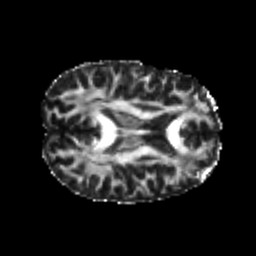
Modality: FA
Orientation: axial
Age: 21
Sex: male
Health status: healthy
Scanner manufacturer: philips
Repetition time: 7.383 s
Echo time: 0.08599 s